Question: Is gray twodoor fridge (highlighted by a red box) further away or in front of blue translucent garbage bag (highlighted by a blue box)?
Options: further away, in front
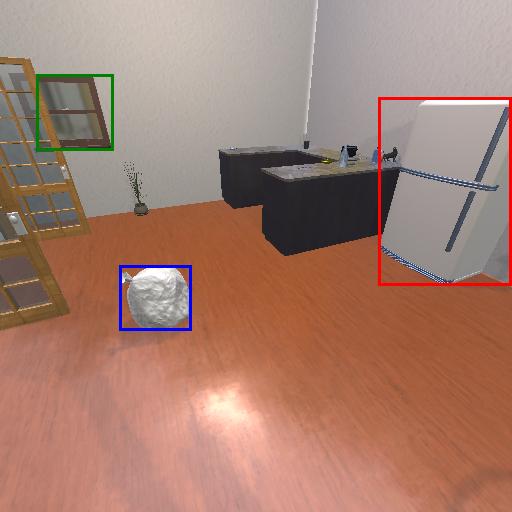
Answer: further away